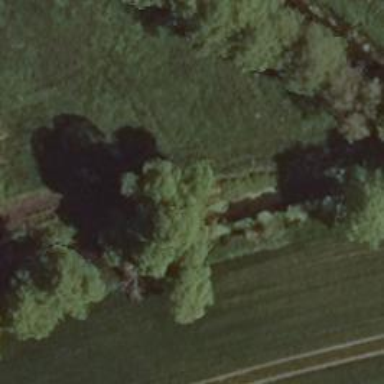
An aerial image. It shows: Row of deciduous broadleaved trees.